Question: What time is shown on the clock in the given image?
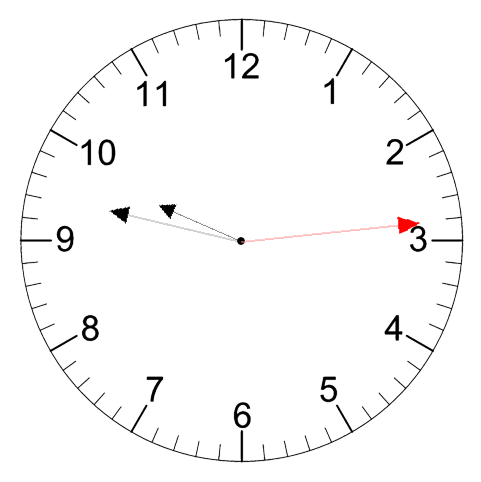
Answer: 09:47:14